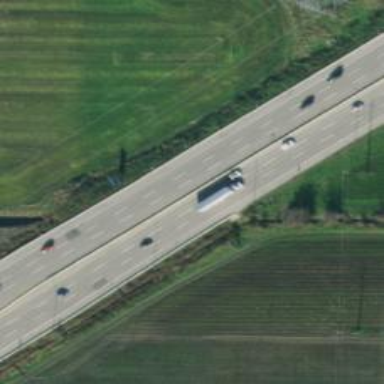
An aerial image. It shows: Asphalt road classified as trunk highway.